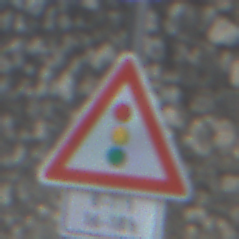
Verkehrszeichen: Lichtzeichenanlage
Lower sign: ZeitangabenOhneBeschraenkungAufWochentage2
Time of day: MorningAfternoon
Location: Outdoor (Suburban)
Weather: PartlyCloudy
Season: NotSpecified
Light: Natural